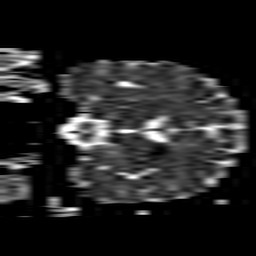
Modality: ADC
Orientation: coronal
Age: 48
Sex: male
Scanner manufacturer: philips
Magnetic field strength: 1.5 T
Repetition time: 3.403 s
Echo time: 0.06922 s